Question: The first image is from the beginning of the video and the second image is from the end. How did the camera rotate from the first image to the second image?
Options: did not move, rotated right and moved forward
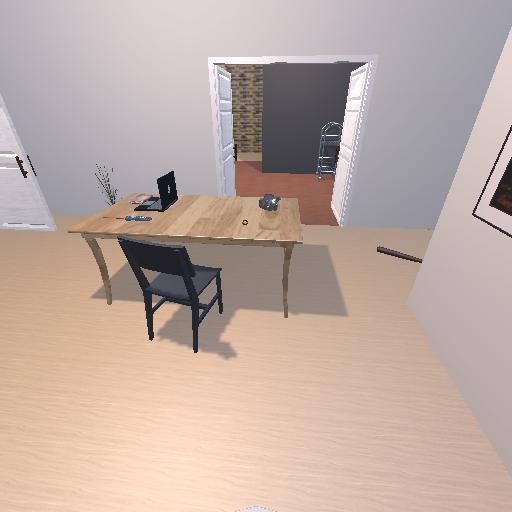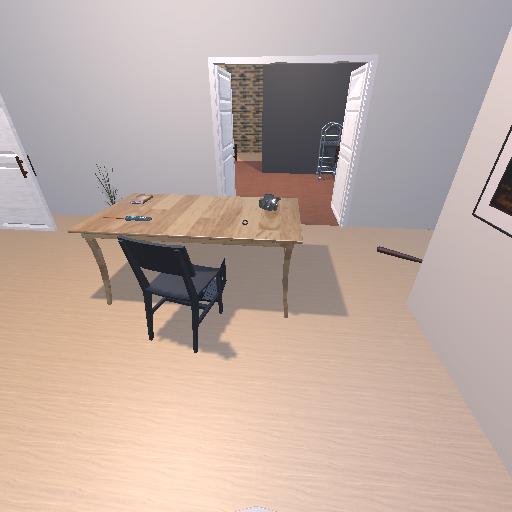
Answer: did not move